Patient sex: F
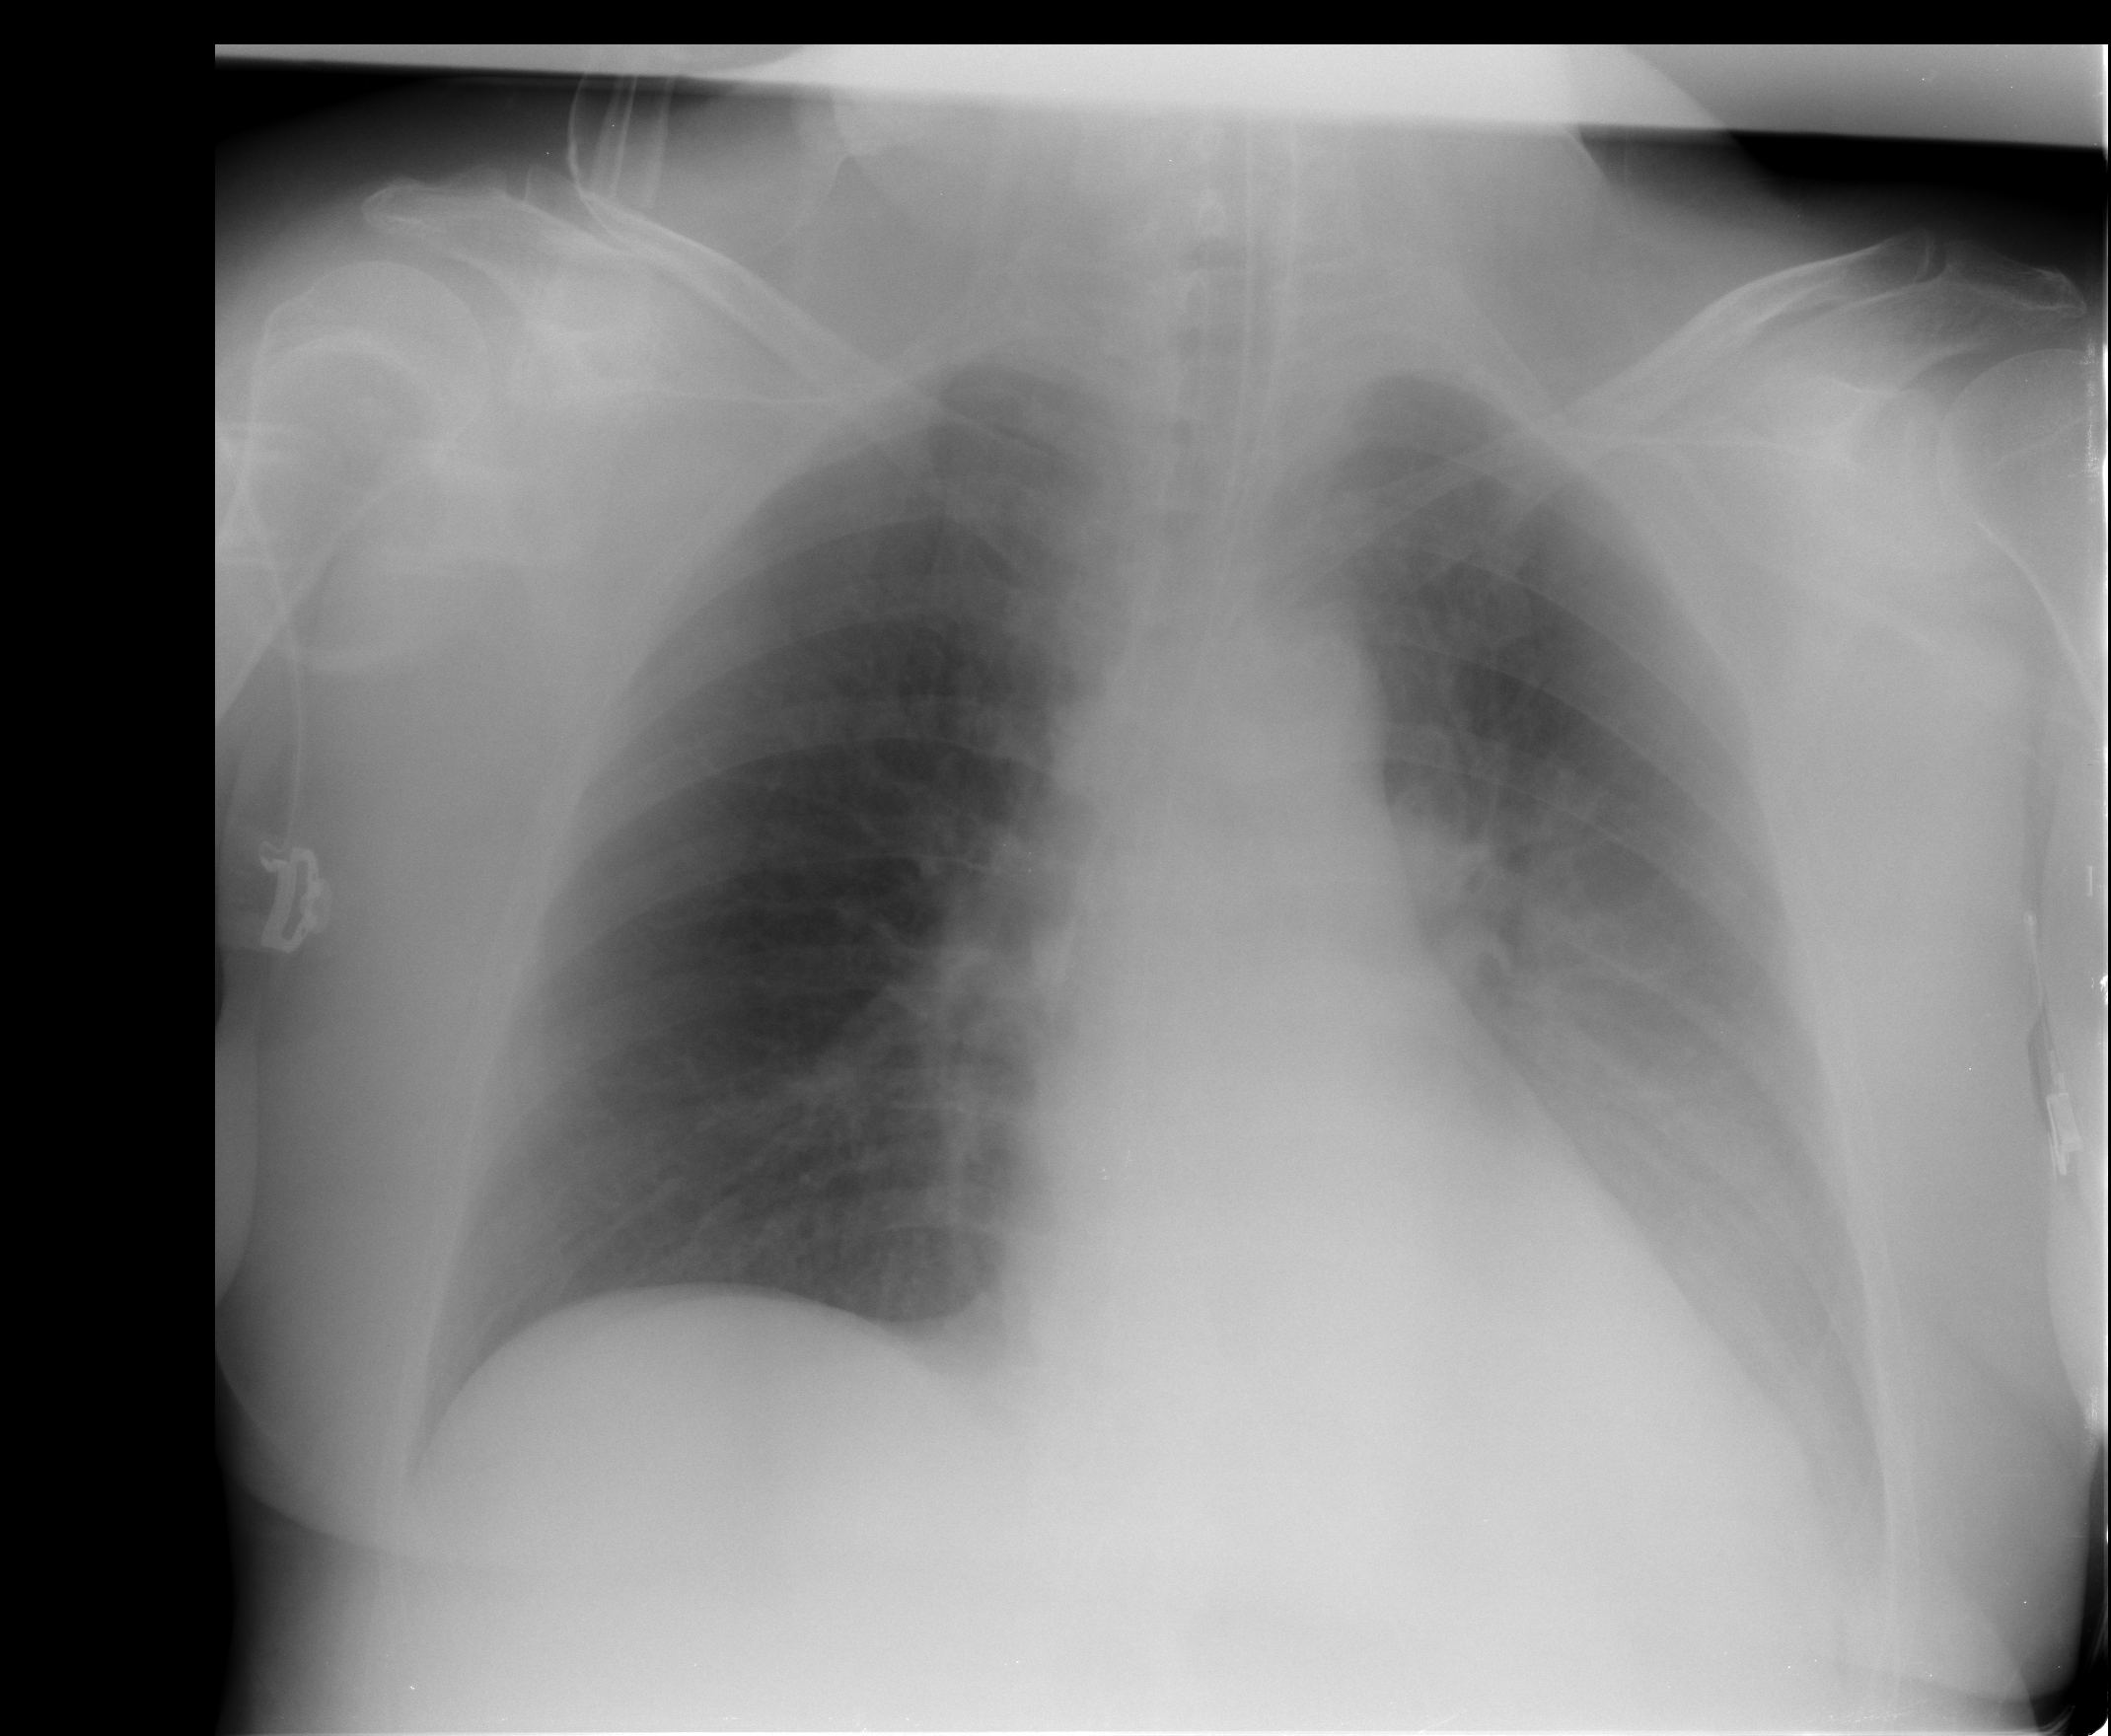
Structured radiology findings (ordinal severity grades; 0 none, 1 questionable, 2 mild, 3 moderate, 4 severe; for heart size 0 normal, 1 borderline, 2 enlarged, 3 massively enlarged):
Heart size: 0
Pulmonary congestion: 0
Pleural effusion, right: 0
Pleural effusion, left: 2
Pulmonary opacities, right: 0
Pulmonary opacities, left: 0
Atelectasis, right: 0
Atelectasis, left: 2